Question: I have a simple question. I have this bitmap

Is there a way with android sdk to color this T-shirt (and only the t-shirt not the whole rectangle) with a color (selected by the user)
Or do I have to make a bitmap of every color ?
Thank you
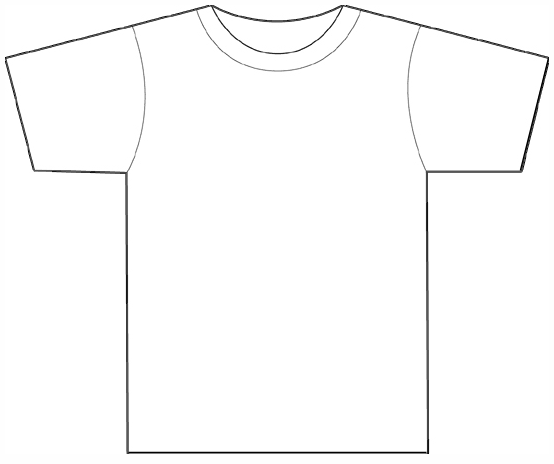
Answer: you can use e.g. ColorFilter to do what you want - or you use transparency ( make the area that should be colored transparent and draw a rect with the wanted color behind )